Question: Using PHPStorm 6/7 (or WebStorm I guess), is it possible to configure a debug session so that it understands and uses piping to have a more convenient display in the PHPStorm console? I'm working on a nodejs app that utilizes bunyan. I'd like for PHPStorm to be able to pretty print the debug output as it would if I launched the app from the terminal.
Here's an example config:

But the command it's trying to run is:
'/usr/local/bin/node --debug-brk=57073 app.js -vv 2>&1 "|" bunyan'
If it wouldn't quote the pipe symbol, it might work, but I'm not sure.
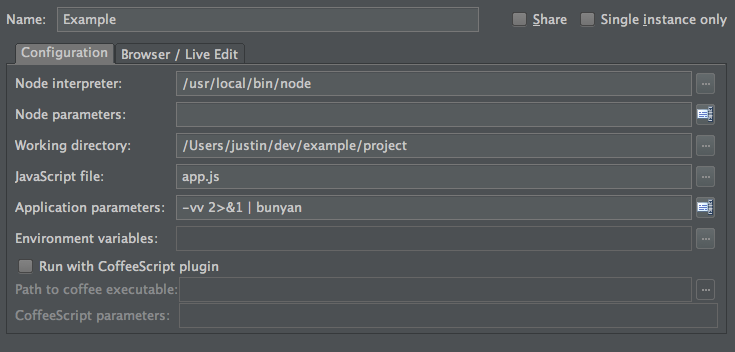
Answer: Pipes is a feature of the command line shell, PhpStorm doesn't use shell to start your configuration, so pipes and output redirection will not work.
Slightly related issues:
- <URL>
You can probably hack some wrapper shell script around 'node' and use it instead of the default 'node' script. Your custom shell script can parse the arguments in its own way and perform piping. Not sure how well it will work.